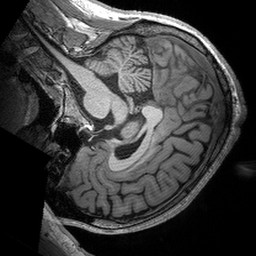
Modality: T1w
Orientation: sagittal
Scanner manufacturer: siemens
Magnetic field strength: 3 T
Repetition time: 2.53 s
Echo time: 0.00288 s